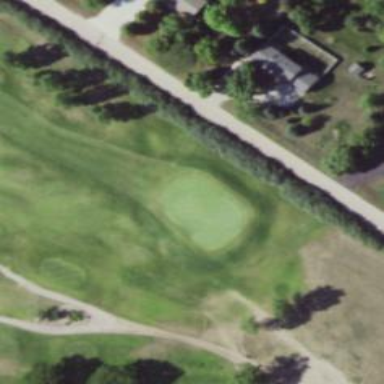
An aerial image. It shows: View of golf hole.